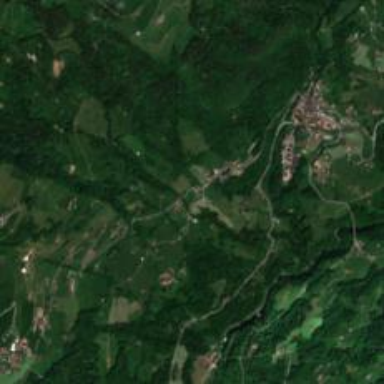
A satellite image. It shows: Small settlement known as hamlet.